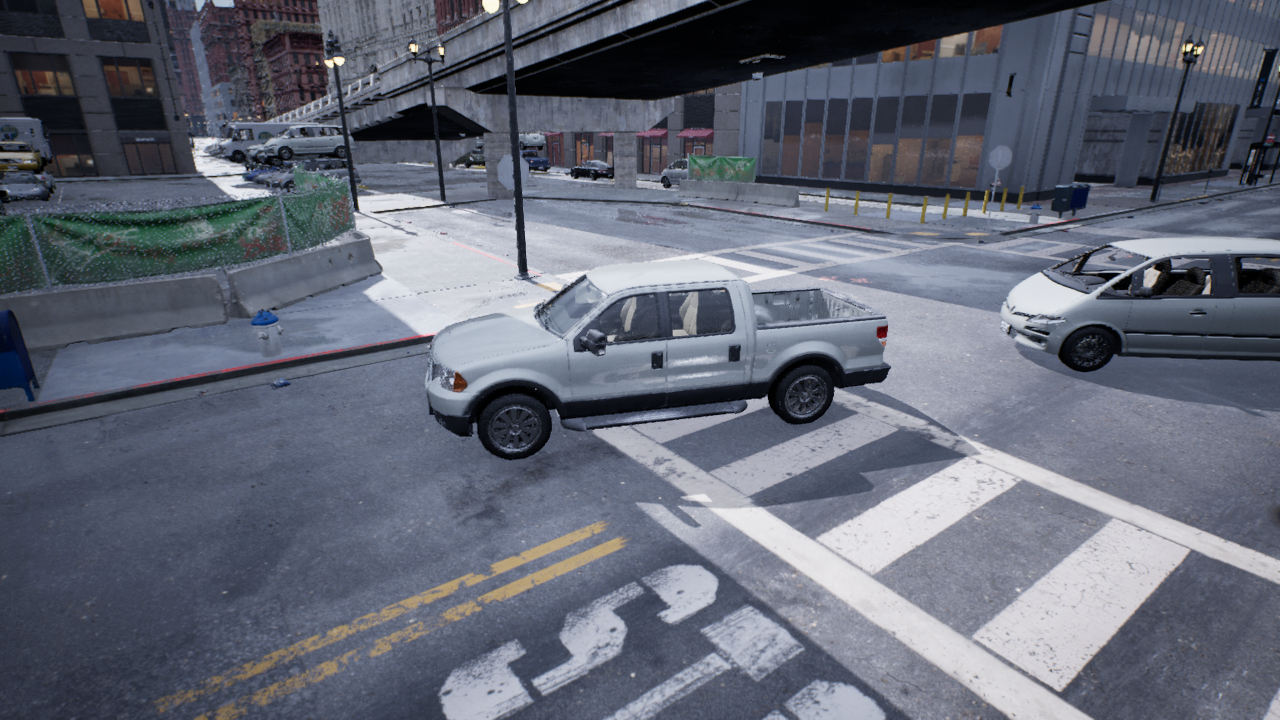
Venue: intersection
Lighting: overcast
Vehicle rig: pickup